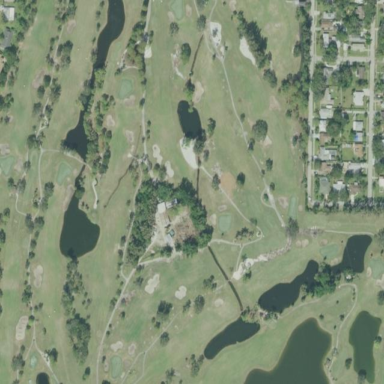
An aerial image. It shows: Golf course.